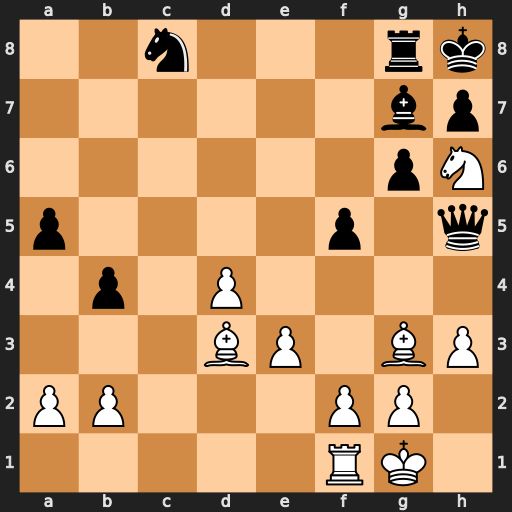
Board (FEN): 2n3rk/6bp/6pN/p4p1q/1p1P4/3BP1BP/PP3PP1/5RK1
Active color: w
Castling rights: -
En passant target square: -
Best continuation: Nf7#